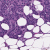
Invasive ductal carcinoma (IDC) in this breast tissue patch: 1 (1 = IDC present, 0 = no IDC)